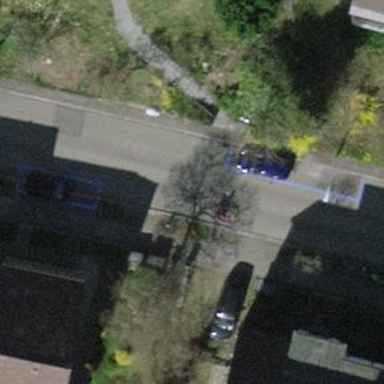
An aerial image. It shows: Residential road with asphalt surface. Both sides have sidewalks.